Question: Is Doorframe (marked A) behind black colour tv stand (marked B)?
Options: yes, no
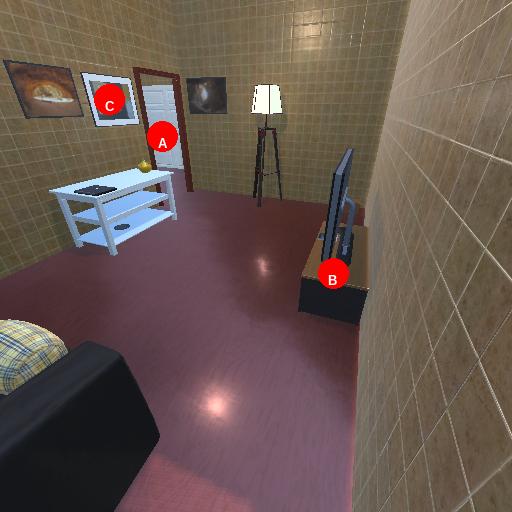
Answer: yes